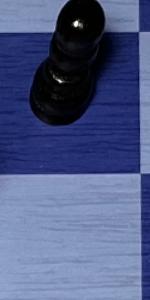
Label: Empty